Question: As shown in the screenshot below, I'd like to put a bottom fixed image, that should appear after (not over) some contents (a logo and a central description text). This image should fit the width of the screen.
I came up with these 2 wrong solutions. First, using property:
'''
// CSS
.bg {
width: 600px;
height: 300px;
position: fixed;
bottom: 0;
left: 0%;
background: url('image.jpg') no-repeat center fixed;
-webkit-background-size: contain;
-moz-background-size: contain;
-o-background-size: contain;
background-size: contain;
}
// HTML part
<div class="bg"></div>
'''
Second, using a bit of Javascript and recognizing the window's resize and setting some css properties on an image tag:
'''
// JS
// some magick here...
if ((win_w / win_h) < ($bg.width() / $bg.height())) {
$bg.css({height: '100%', width: 'auto'});
} else {
$bg.css({width: '100%', height: 'auto'});
}
// HTML Part (I'm using a shim)
<img class="bg" src="data:image/gif;base64,R0lGODlhAQABAIAAAAAAAP///yH5BAEAAAAALAAAAAABAAEAAAIBRAA7" alt="" style="position: relative; left: 0; bottom: 0" />
'''
These solutions work, but I don't want the image covering (or be a background of) the logo and the description. Can you help me?

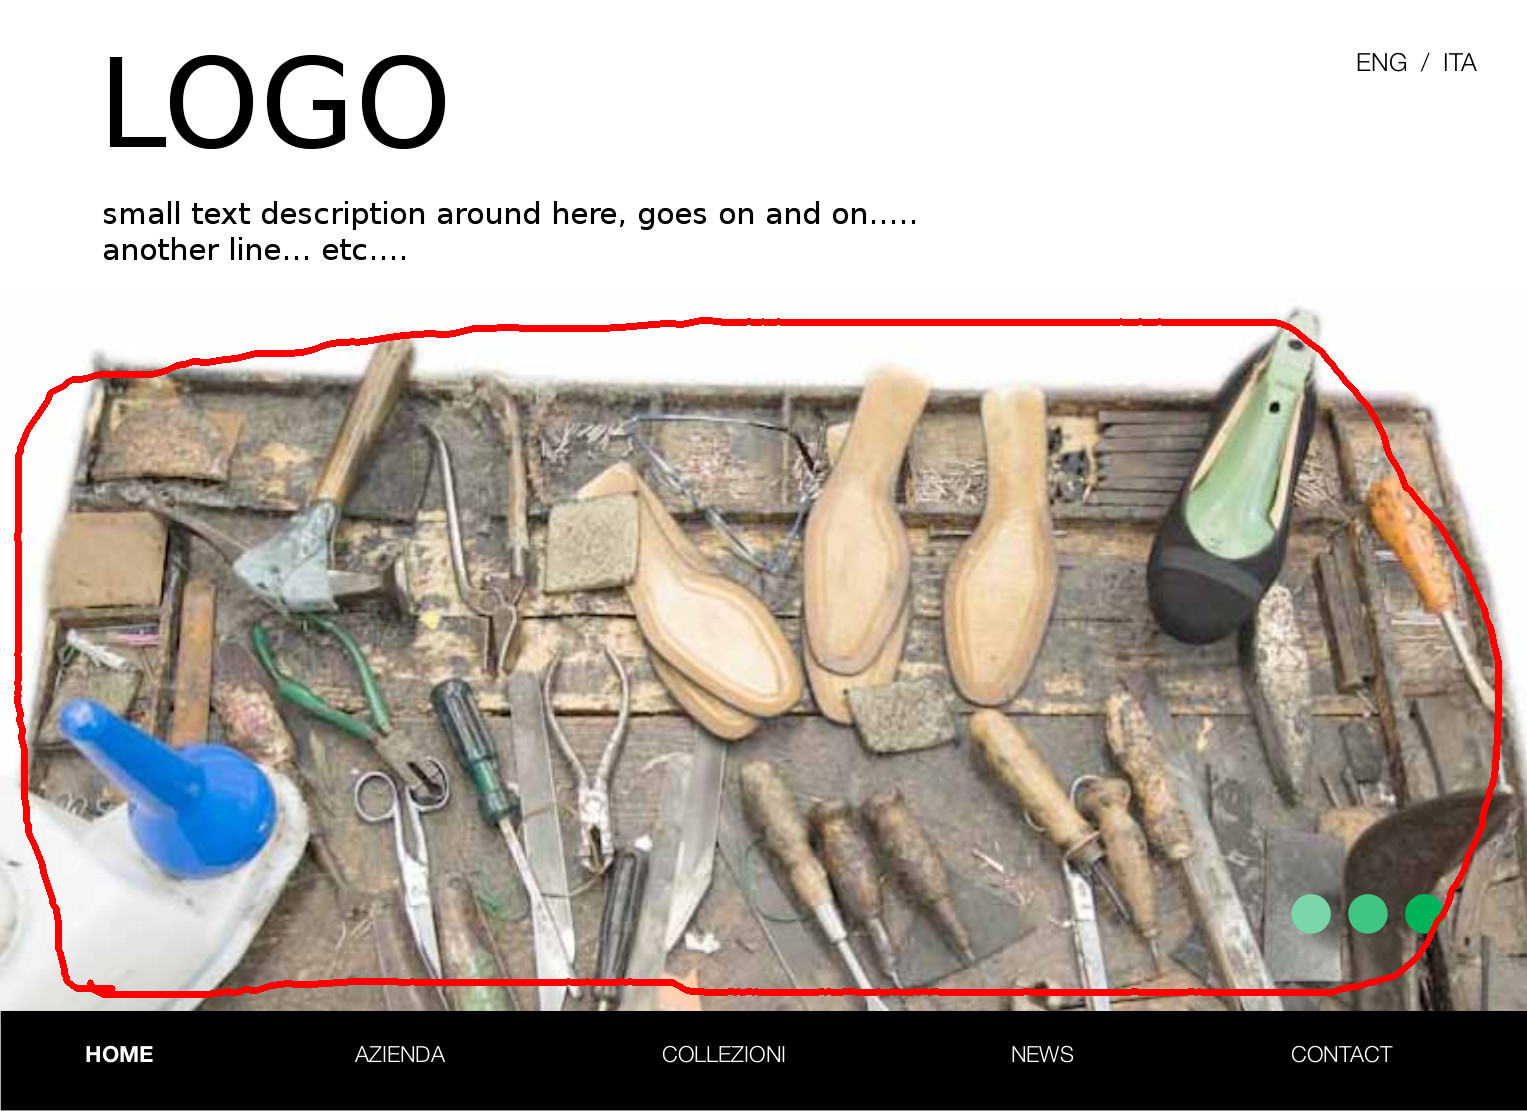
Answer: Something like this perhaps: <URL>
What I did:
- <URL>- - - 'background-size: contain'
The css for the background looks like this:
'''
#background {
background: url(...) no-repeat center;
background-size: contain;
position: absolute;
top: 30px; /* height of content above */
bottom: 50px; /* height of content beneath */
left: 0;
right: 0;
z-index: -1; /* to position it under the content, but as no content is covering it, you could leave it out as well */
}
'''
Normally I am not a big fan of adding empty div's for styling only, but I don't realy see an other solution here. I am even less of a fan of using javascript for something that may mess up your site if it does not get applied (graceful degrade and all), so this is probably the way I would go...